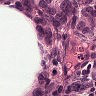
Metastatic tissue present: yes